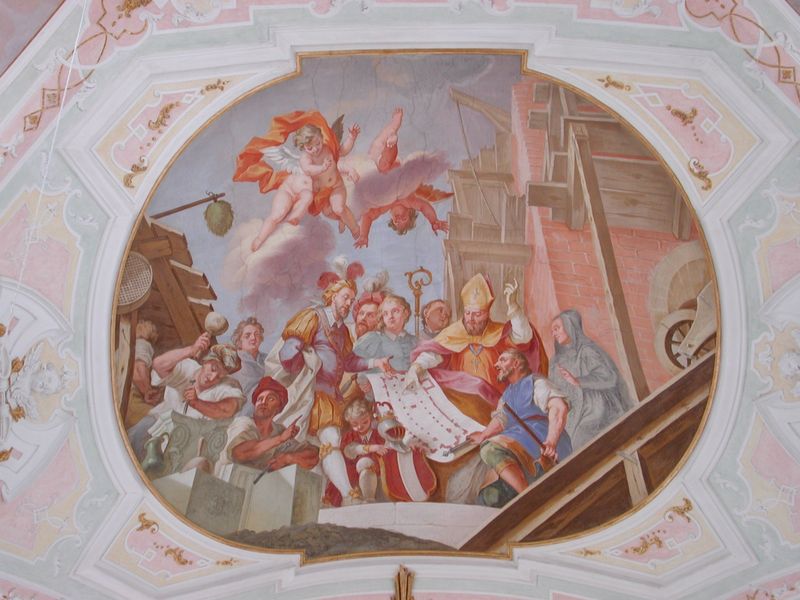
Titel: Deckenfresken in St. Georg
Künstler: Johann Georg Bergmüller
Standort: Ochsenhausen, St. Georg (EU - D - BW)
Schlagwörter: gemälde, himmel, weiß, braun, gebäude, wolke, kirche, geistlicher, gold, decke, rosa, oval, engel, papier, stab, karre, architecture, bischof, bishop, blue, church, crown, hat, king, men, people, pope, priest, red, religious, white, aristocracy, painting, yellow, pink, perspective, steinmetz, gerüst, gewölbe, wappen, feather, wood, angel, angels, cloud, clouds, man, sky, stone, priester, building, orange, mönch, child, plan, scroll, deckengemälde, fresko, putten, purple, wings, children, cherubs, cupid, reading, grundriss, human, wlken, deckenmalerei, renaissance, ceiling, construction, art, watching, religion, baumeister, angles, home, god, shield, sieb, baby, fresco, kids, script, beitel, humans, stick, schlegel, hammer, sculptor, meißel, staff, wing, mural, murals, priests, wheel, turban, nobility, apostles, chisel, workmen, document, bauleute, bet, almighty, ceilling, builders, carvers, sculptors, pval